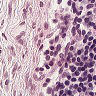
Metastatic tissue present: no